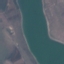
Land use / land cover: River